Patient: sex F, age 58
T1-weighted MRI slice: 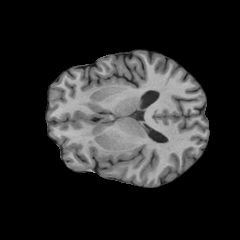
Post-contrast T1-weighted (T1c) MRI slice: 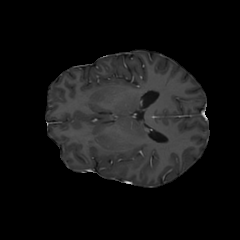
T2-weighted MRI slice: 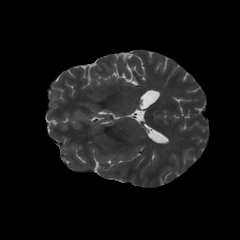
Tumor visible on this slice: no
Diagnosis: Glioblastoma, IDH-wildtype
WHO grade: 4